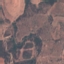
Land use / land cover class: HerbaceousVegetation